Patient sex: M
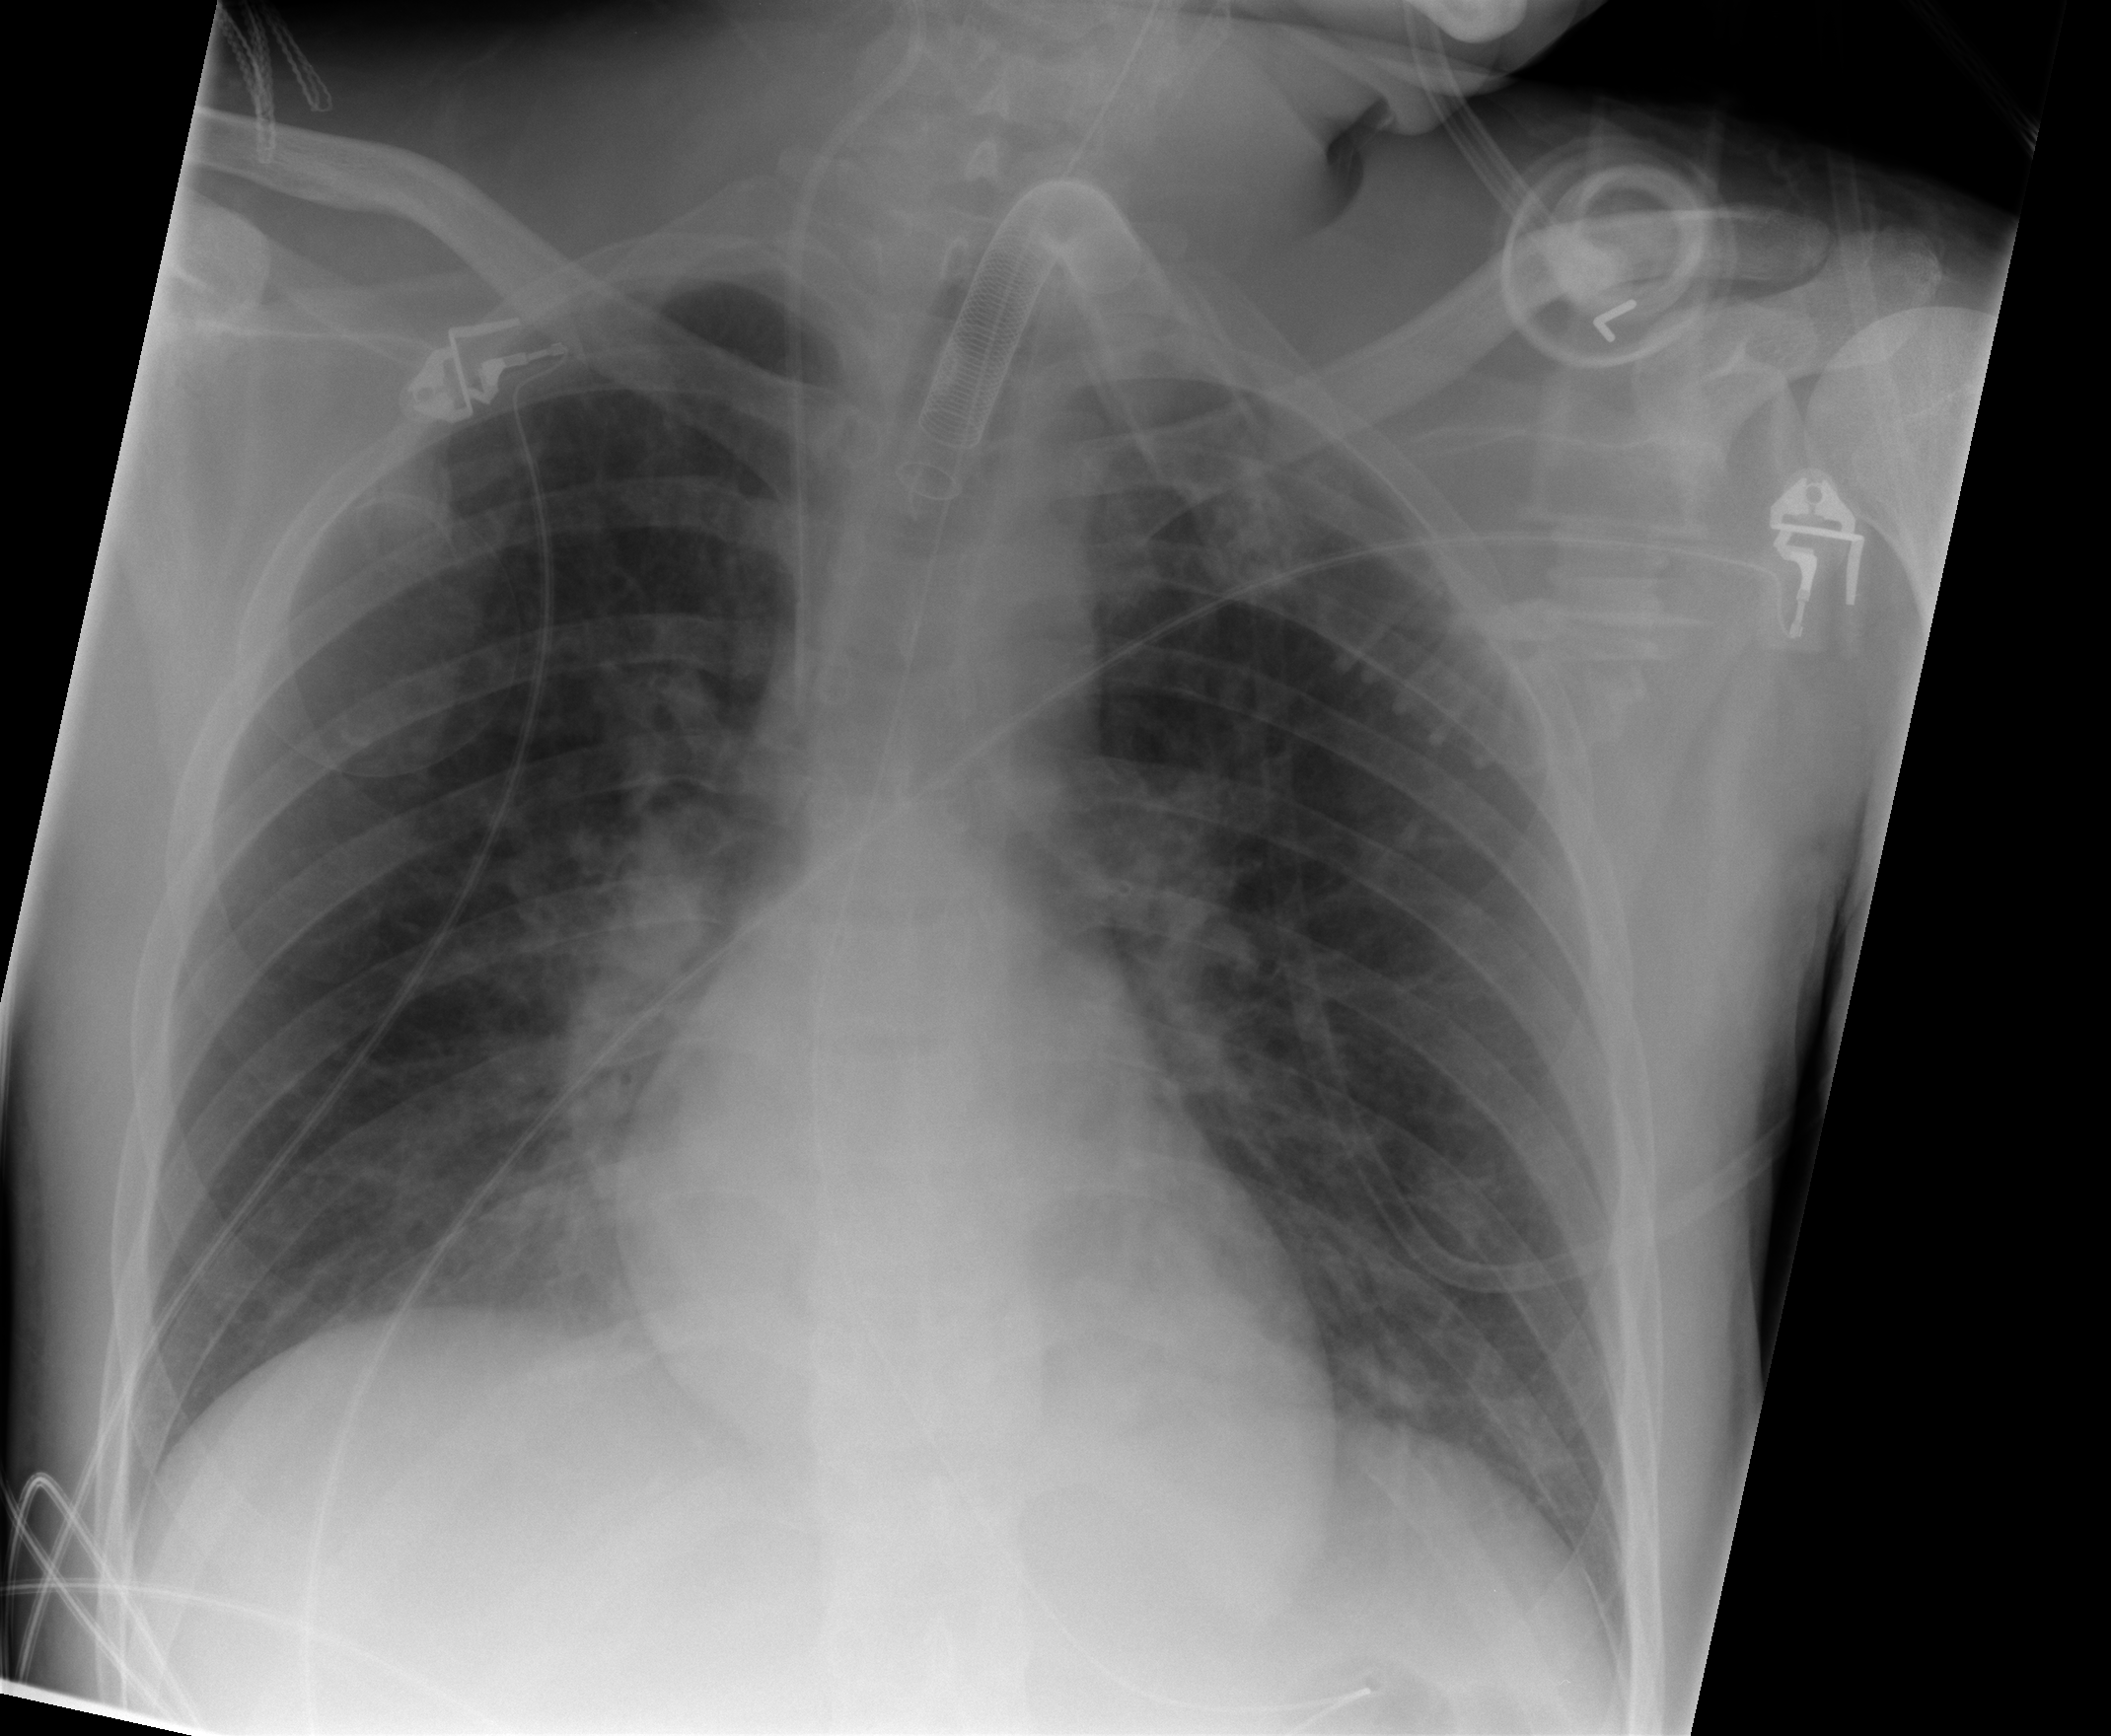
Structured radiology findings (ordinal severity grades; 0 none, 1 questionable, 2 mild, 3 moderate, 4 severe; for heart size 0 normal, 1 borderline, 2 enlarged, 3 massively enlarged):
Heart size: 0
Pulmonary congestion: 2
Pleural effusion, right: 0
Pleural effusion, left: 0
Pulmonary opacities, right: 0
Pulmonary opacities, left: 0
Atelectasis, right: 0
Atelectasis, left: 1